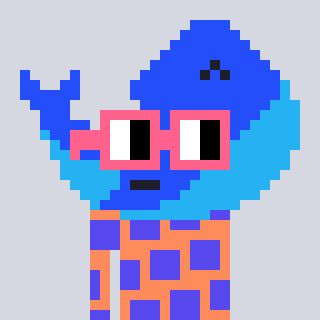
a pixel art character with square pink glasses, a whale-shaped head and a peachy-colored body on a cool background